Interaction volume radius: 5 \u00c5
Interaction volume height: 25 \u00c5
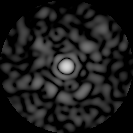
Disorder parameter: 0.8271